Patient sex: M
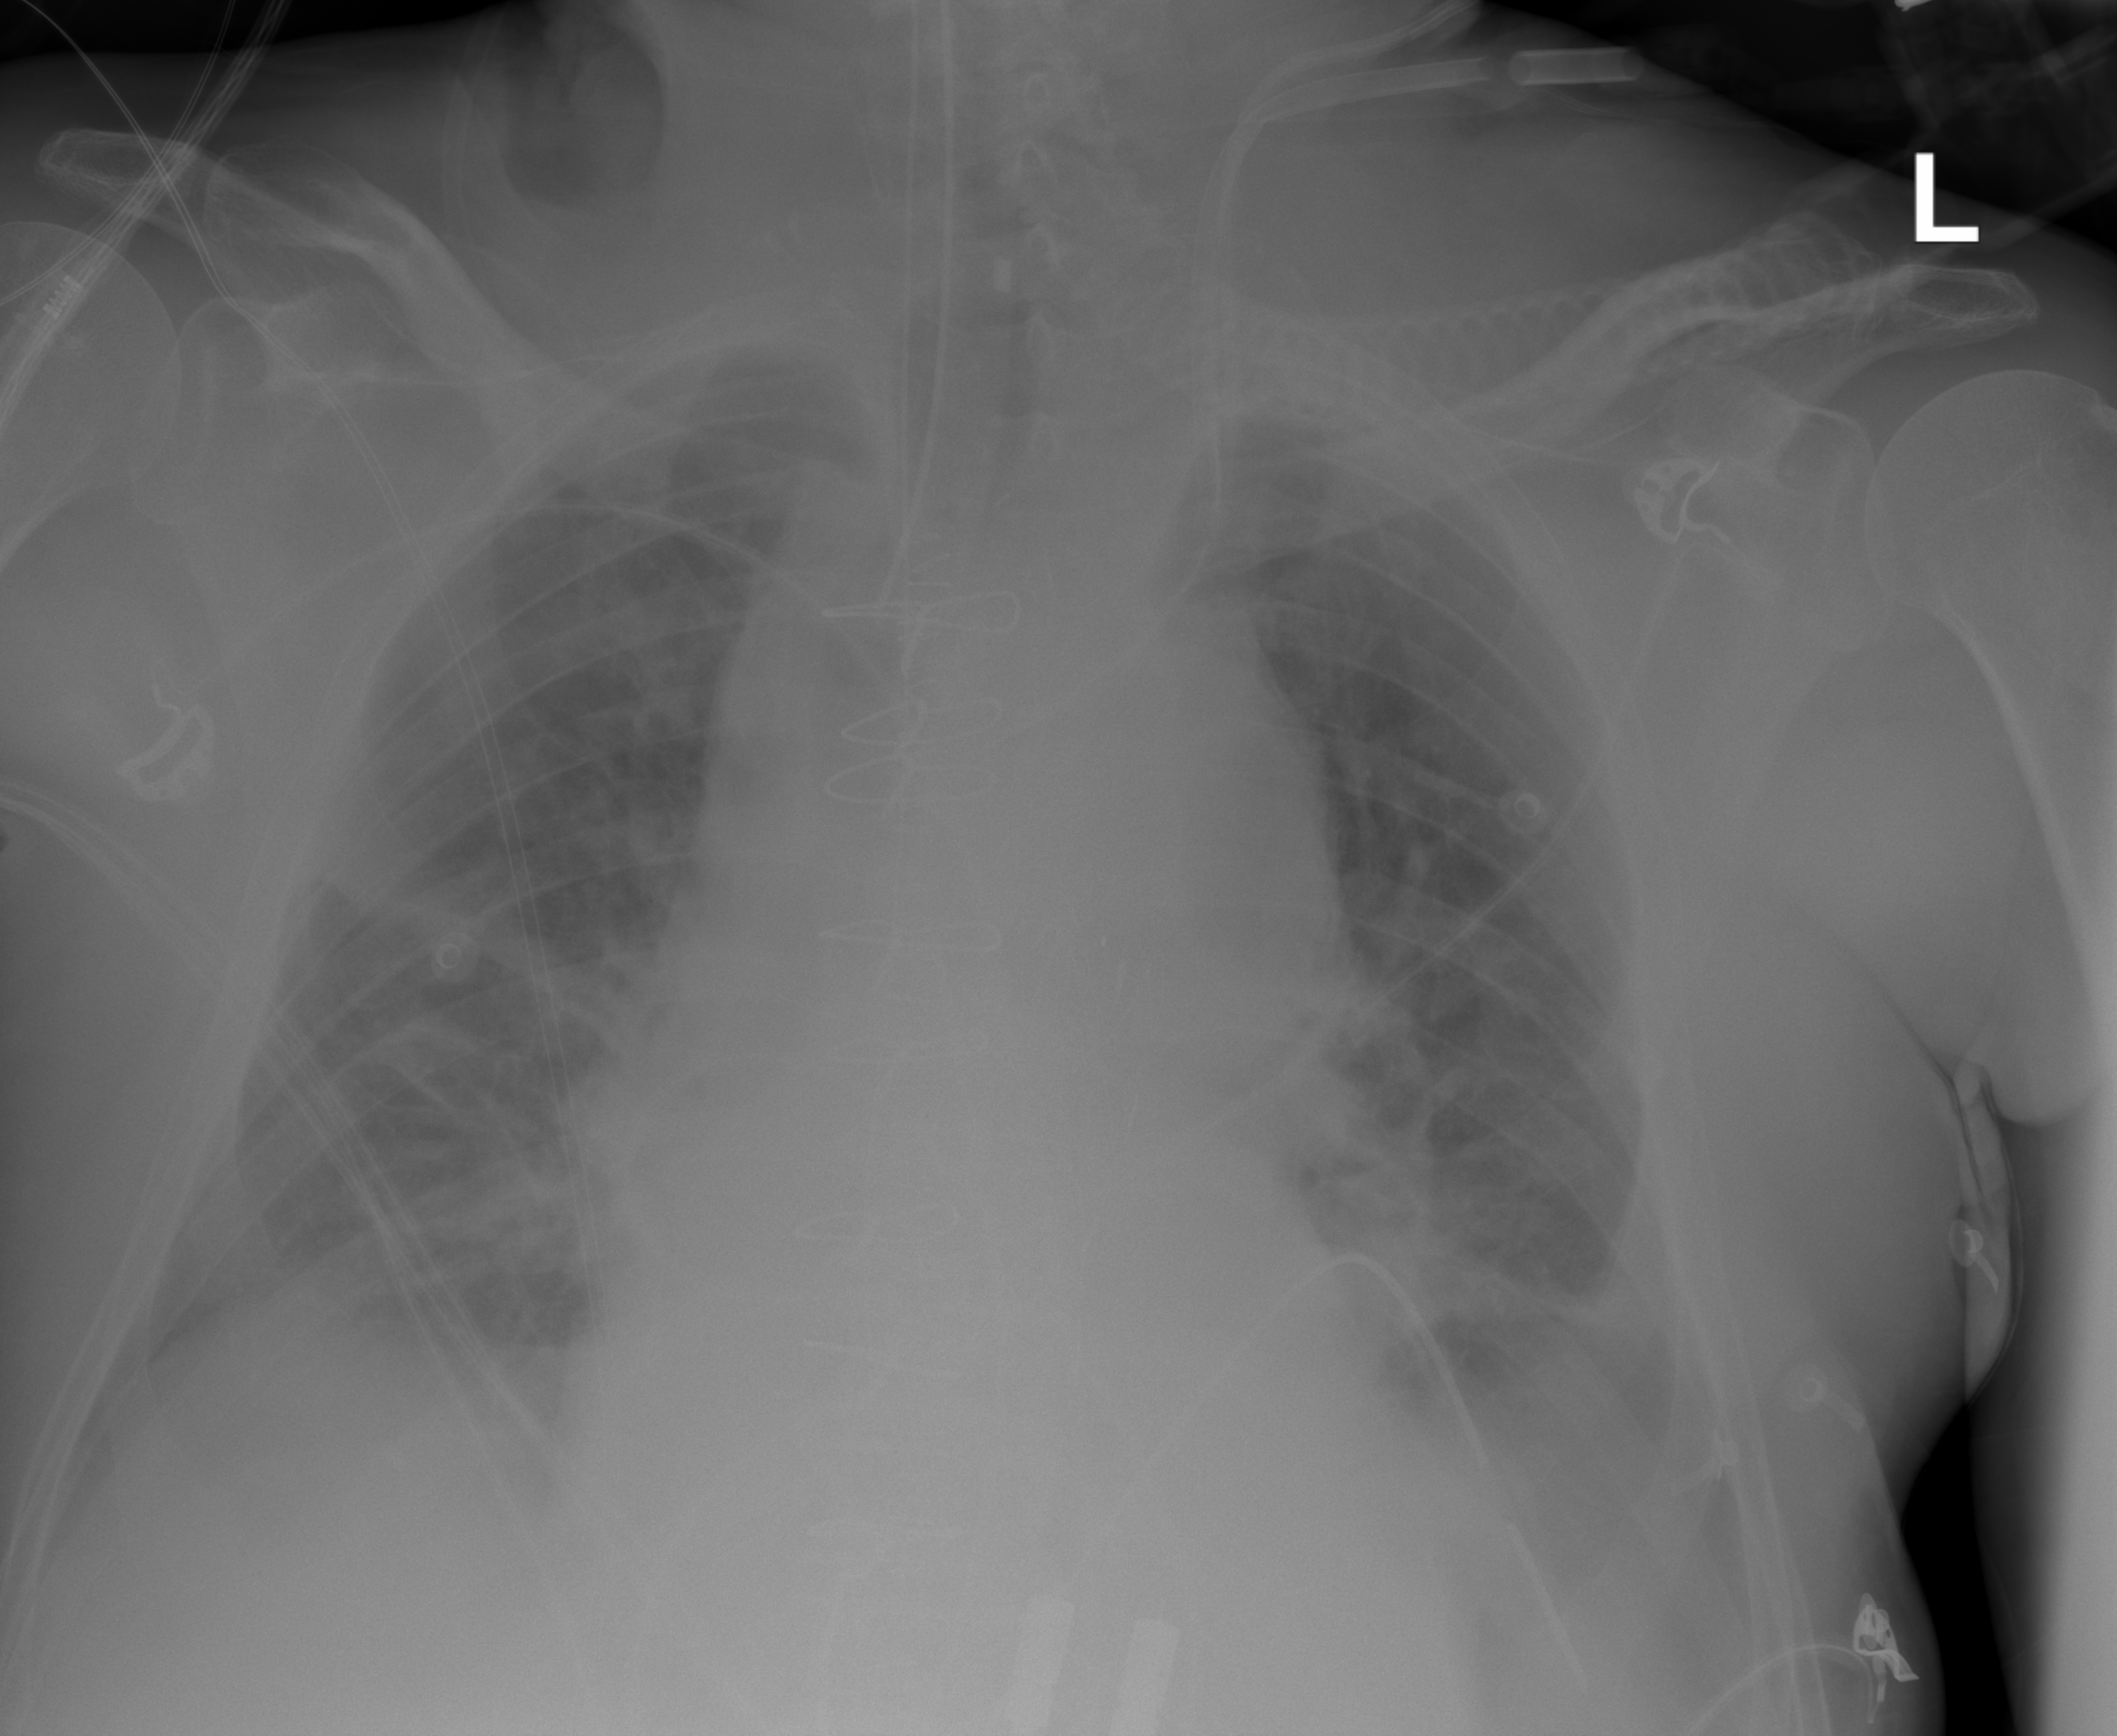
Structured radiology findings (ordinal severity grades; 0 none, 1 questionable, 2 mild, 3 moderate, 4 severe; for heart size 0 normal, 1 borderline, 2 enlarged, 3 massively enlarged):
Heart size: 2
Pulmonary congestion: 2
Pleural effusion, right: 2
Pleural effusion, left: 2
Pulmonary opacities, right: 0
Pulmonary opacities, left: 0
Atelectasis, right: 0
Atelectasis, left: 0